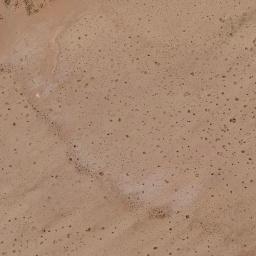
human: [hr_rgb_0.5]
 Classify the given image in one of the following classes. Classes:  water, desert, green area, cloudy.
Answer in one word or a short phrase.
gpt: desert